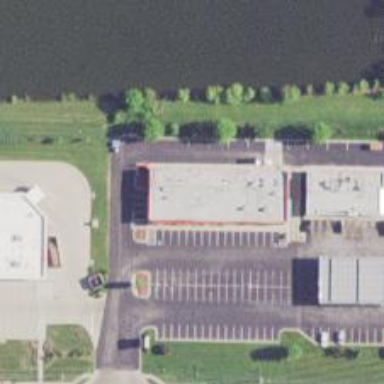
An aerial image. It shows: Veterinary facility.